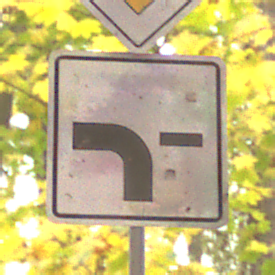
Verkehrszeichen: VerlaufVorfahrtsstrasse6
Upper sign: Vorfahrtsstrasse
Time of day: MorningAfternoon
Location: Outdoor (Nature)
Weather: Overcast
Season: Autumn
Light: Natural